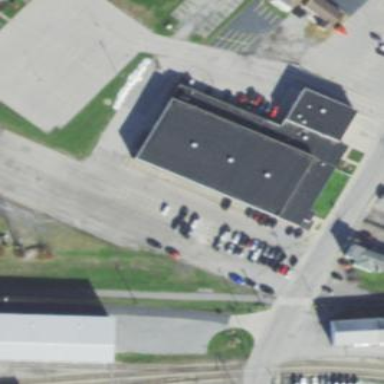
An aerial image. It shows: Public building serving as fire station.